Question:
If you see the above picture you'll see I've got a basic multiplication game. I'm printing out true or false depending on whether the answer entered is the same as the correct answer.
You'll see that or the 12 x 2 question I entered a wrong answer and it printed out False. However my final score was 10 which means it must have passed the IF statement and added 1 to my score.
I have no idea why this happened or how it happens. I am able to replicate it when I enter a wrong answer that is over 100.
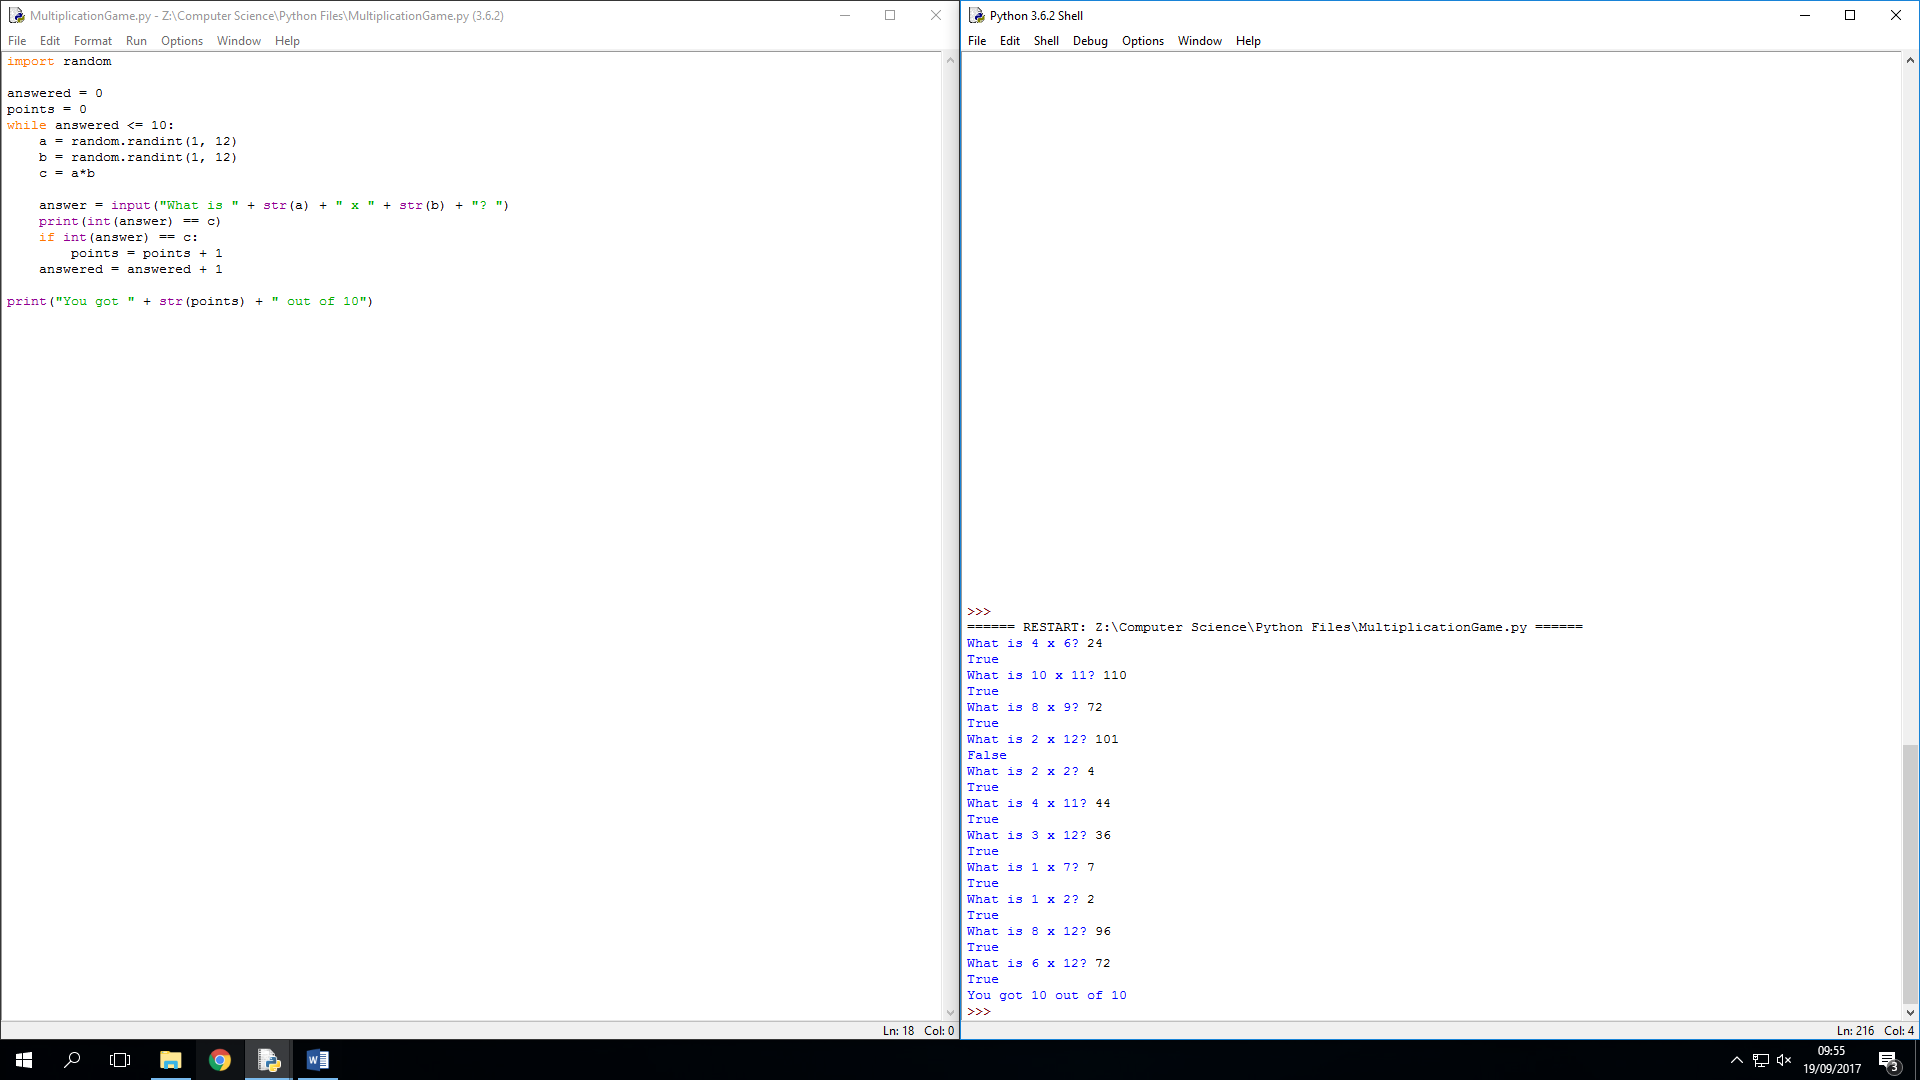
Answer: Your 'while' loop is executed 11 times. So you really got 10 points out of 11.
Change the '<=' in the loop to '<'.